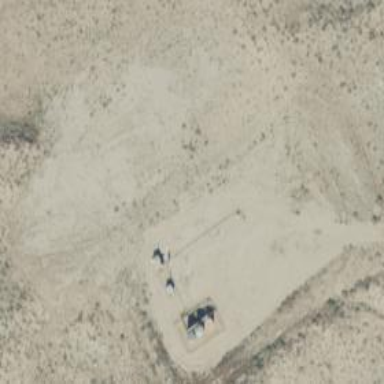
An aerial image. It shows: Petroleum well.